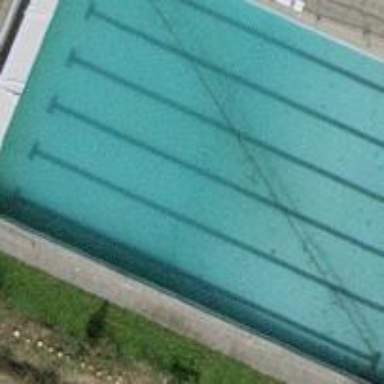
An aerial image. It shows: Swimming pool located in leisure land.